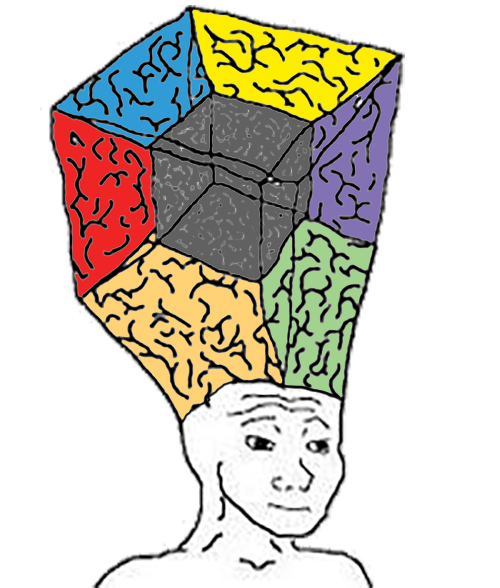
Label: 5_Brainiak